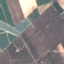
Land use / land cover: PermanentCrop